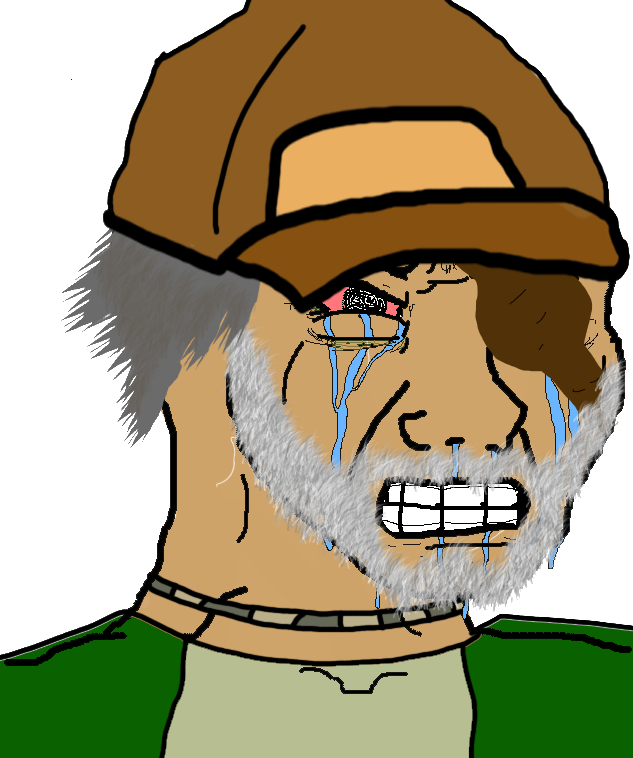
Label: 5_Crying_Wojak